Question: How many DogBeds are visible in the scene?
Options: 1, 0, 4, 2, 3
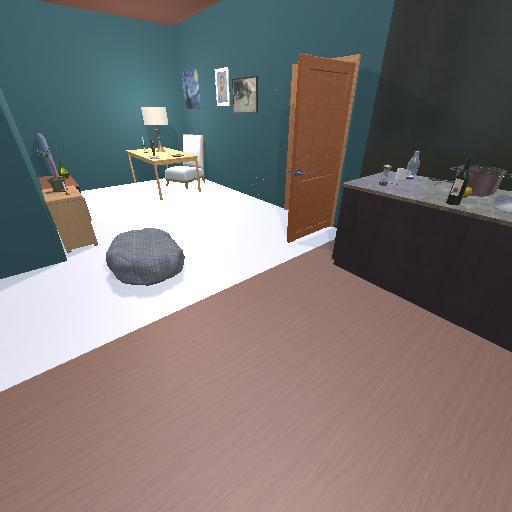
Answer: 1